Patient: sex M, age 60
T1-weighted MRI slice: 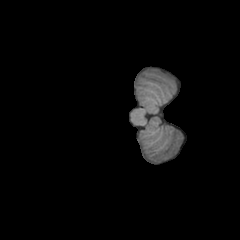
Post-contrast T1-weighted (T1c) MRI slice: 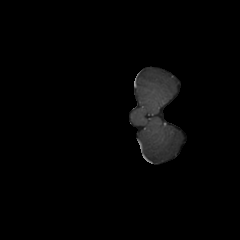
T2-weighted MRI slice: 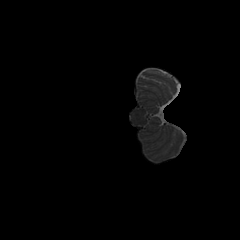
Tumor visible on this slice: no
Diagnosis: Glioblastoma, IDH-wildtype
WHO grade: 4